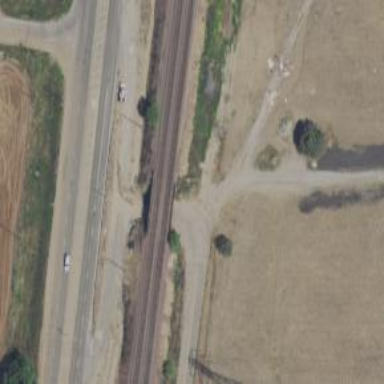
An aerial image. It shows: Railway track.